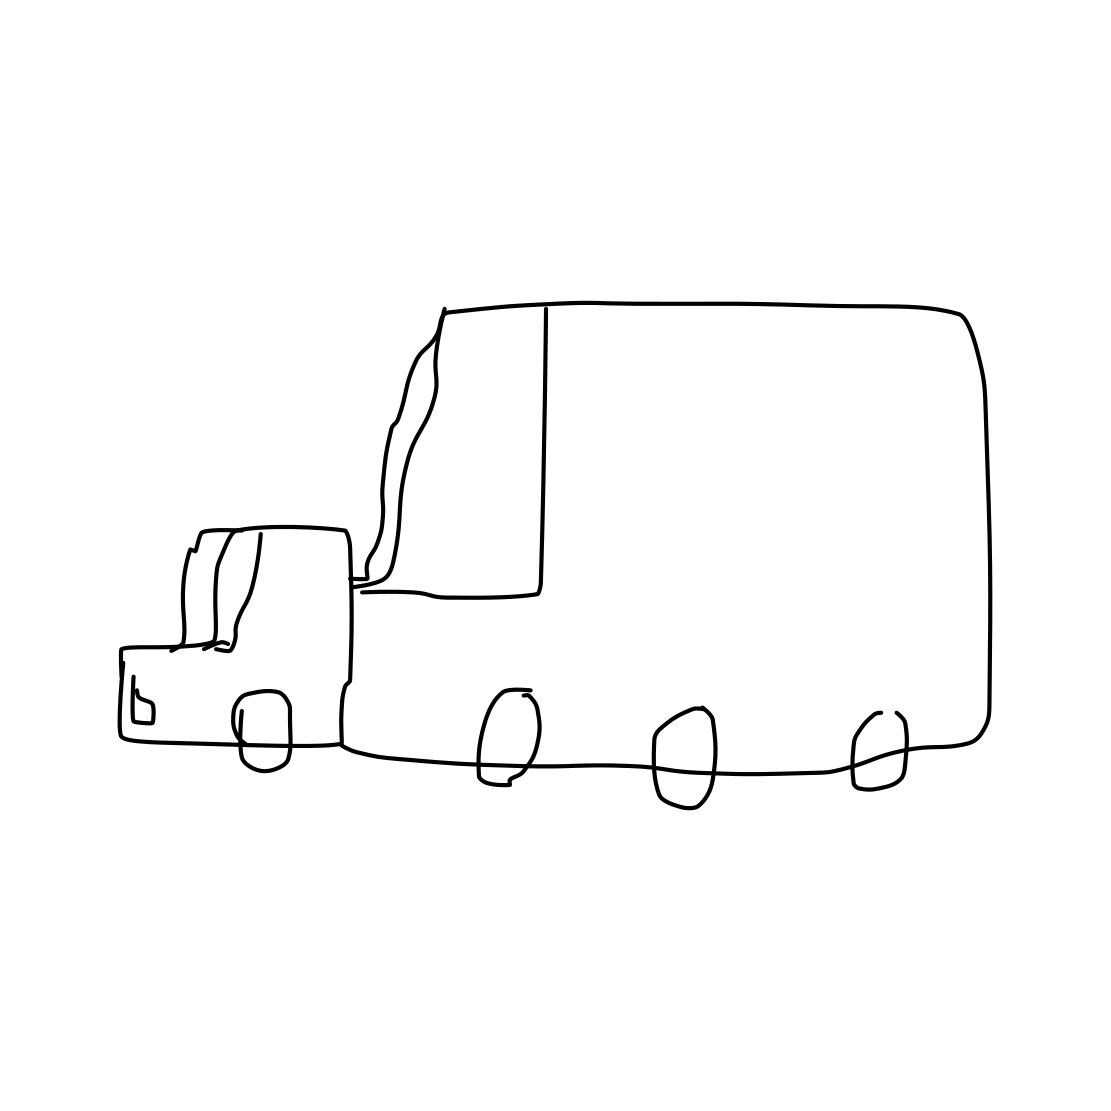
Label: pickup truck